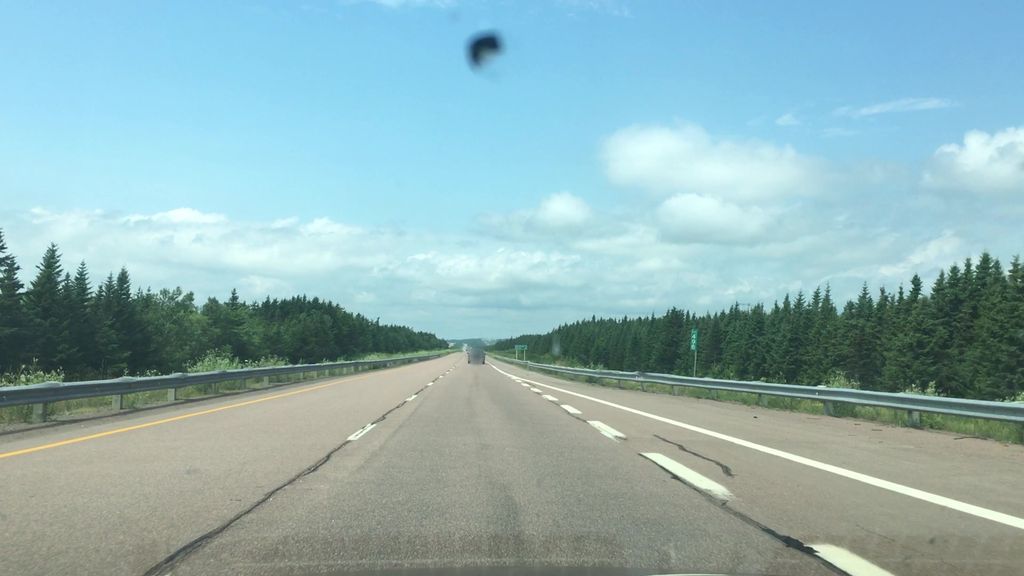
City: charlottetown